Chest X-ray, AP view. Patient: 62 years old, sex F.
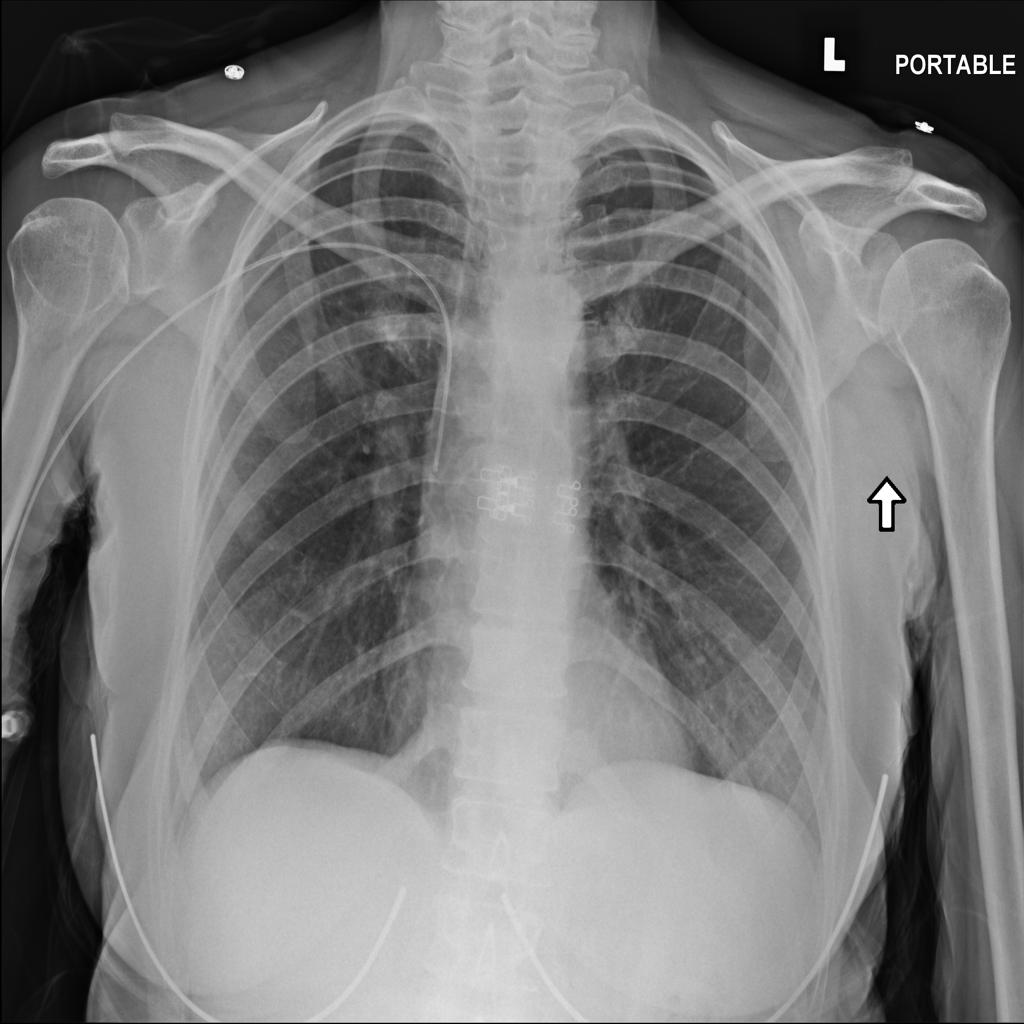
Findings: No Finding